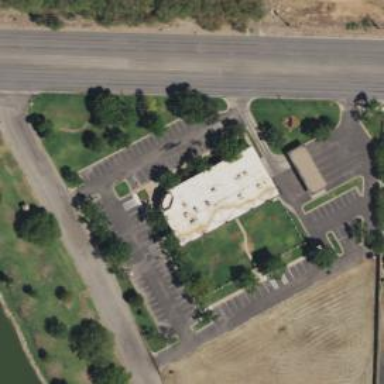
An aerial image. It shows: Bank building.